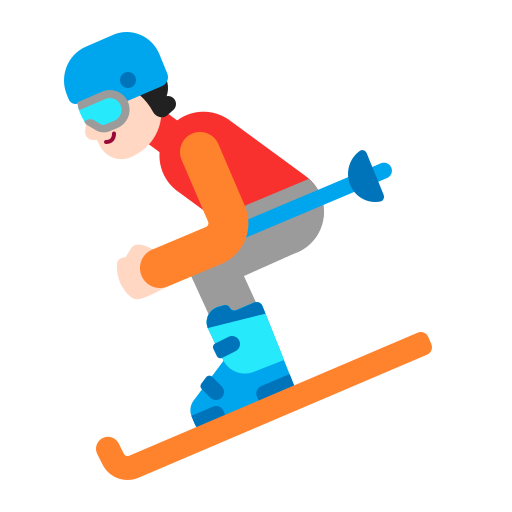
skier flat light